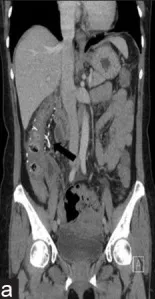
A 60-year-old female with fecal immunochemical test positive and recent onset (3-4 months) of intermittent abdominal pain with loose stools. Coronal reformatted computed tomography images showing colonic wall thickening involving the cecum, ascending colon.
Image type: radiology (ct)